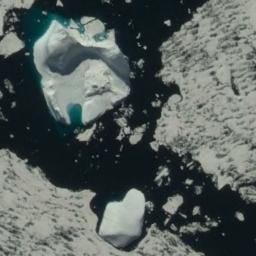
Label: sea_ice